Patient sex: F
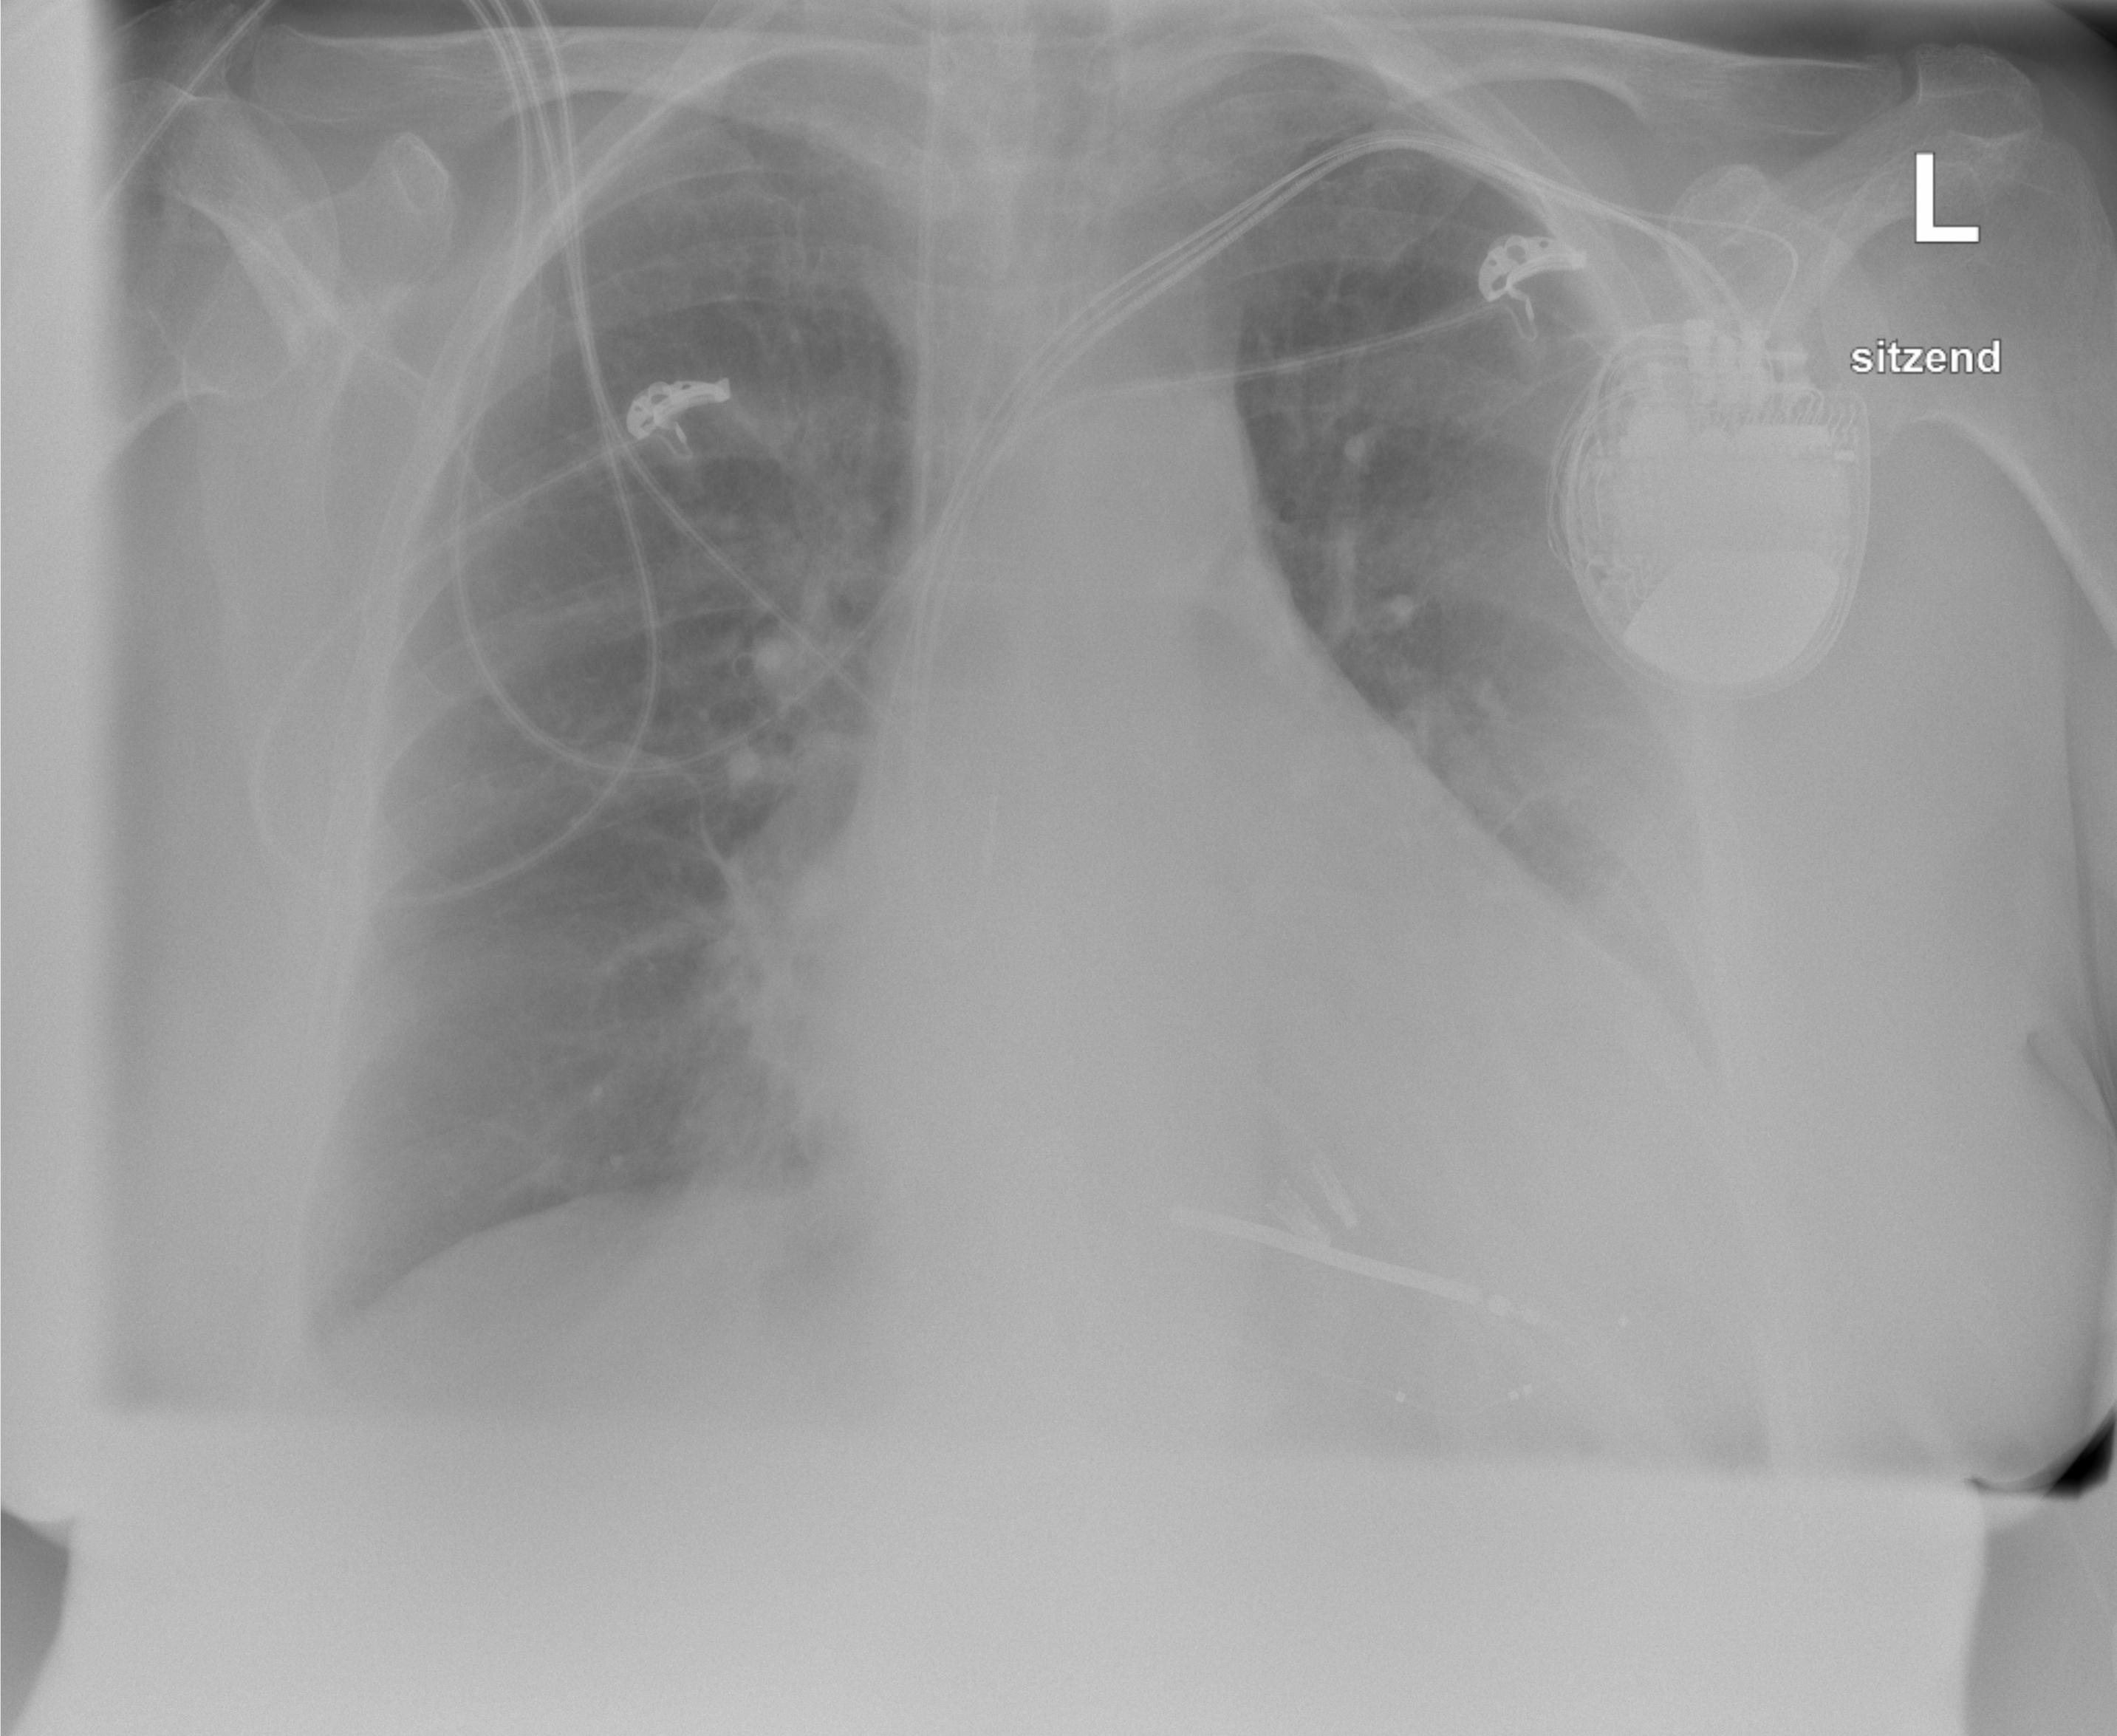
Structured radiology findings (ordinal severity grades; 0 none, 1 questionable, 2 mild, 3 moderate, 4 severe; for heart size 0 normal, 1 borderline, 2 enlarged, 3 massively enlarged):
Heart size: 2
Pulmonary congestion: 1
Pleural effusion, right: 0
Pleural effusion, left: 2
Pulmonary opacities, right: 0
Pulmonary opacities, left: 1
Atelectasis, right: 0
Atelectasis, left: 2